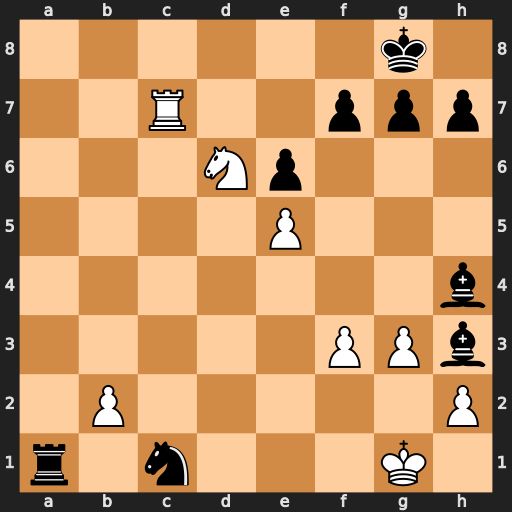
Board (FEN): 6k1/2R2ppp/3Np3/4P3/7b/5PPb/1P5P/r1n3K1
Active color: w
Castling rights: -
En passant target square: -
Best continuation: Rc8+ Bd8 Rxd8#